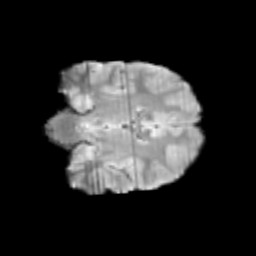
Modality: T2w
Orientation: coronal
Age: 10
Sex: male
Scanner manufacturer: siemens
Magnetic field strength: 3 T
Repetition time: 3.8 s
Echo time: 0.07 s